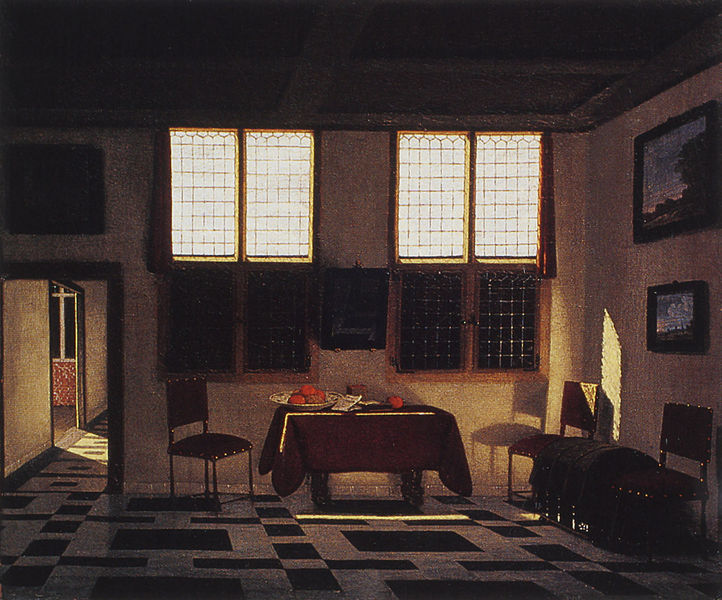
Titel: Interieur ohne Figuren
Künstler: Pieter Janssens
Institution: Privatbesitz
Schlagwörter: dunkel, gemälde, schatten, landschaft, cafe, fenster, hell, licht, raum, schwarz, stuhl, stühle, tisch, tür, weiss, zimmer, blick, haus, obst, rot, karo, muster, wand, rahmen, schale, bild, innenraum, tischtuch, einsam, gitter, boden, interieur, decke, früchte, stilleben, stillleben, bilder, perspektive, verlassen, hof, stille, wohnung, gang, truhe, höhe, fliesen, flur, mosaik, hau, eisam, true